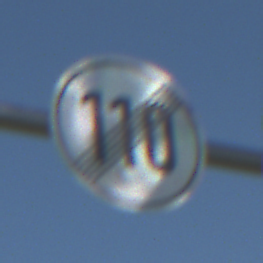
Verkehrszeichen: EndeGeschwindigkeit110
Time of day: Midday
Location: Outdoor (Nature)
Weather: Clear
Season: NotSpecified
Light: Natural